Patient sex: F
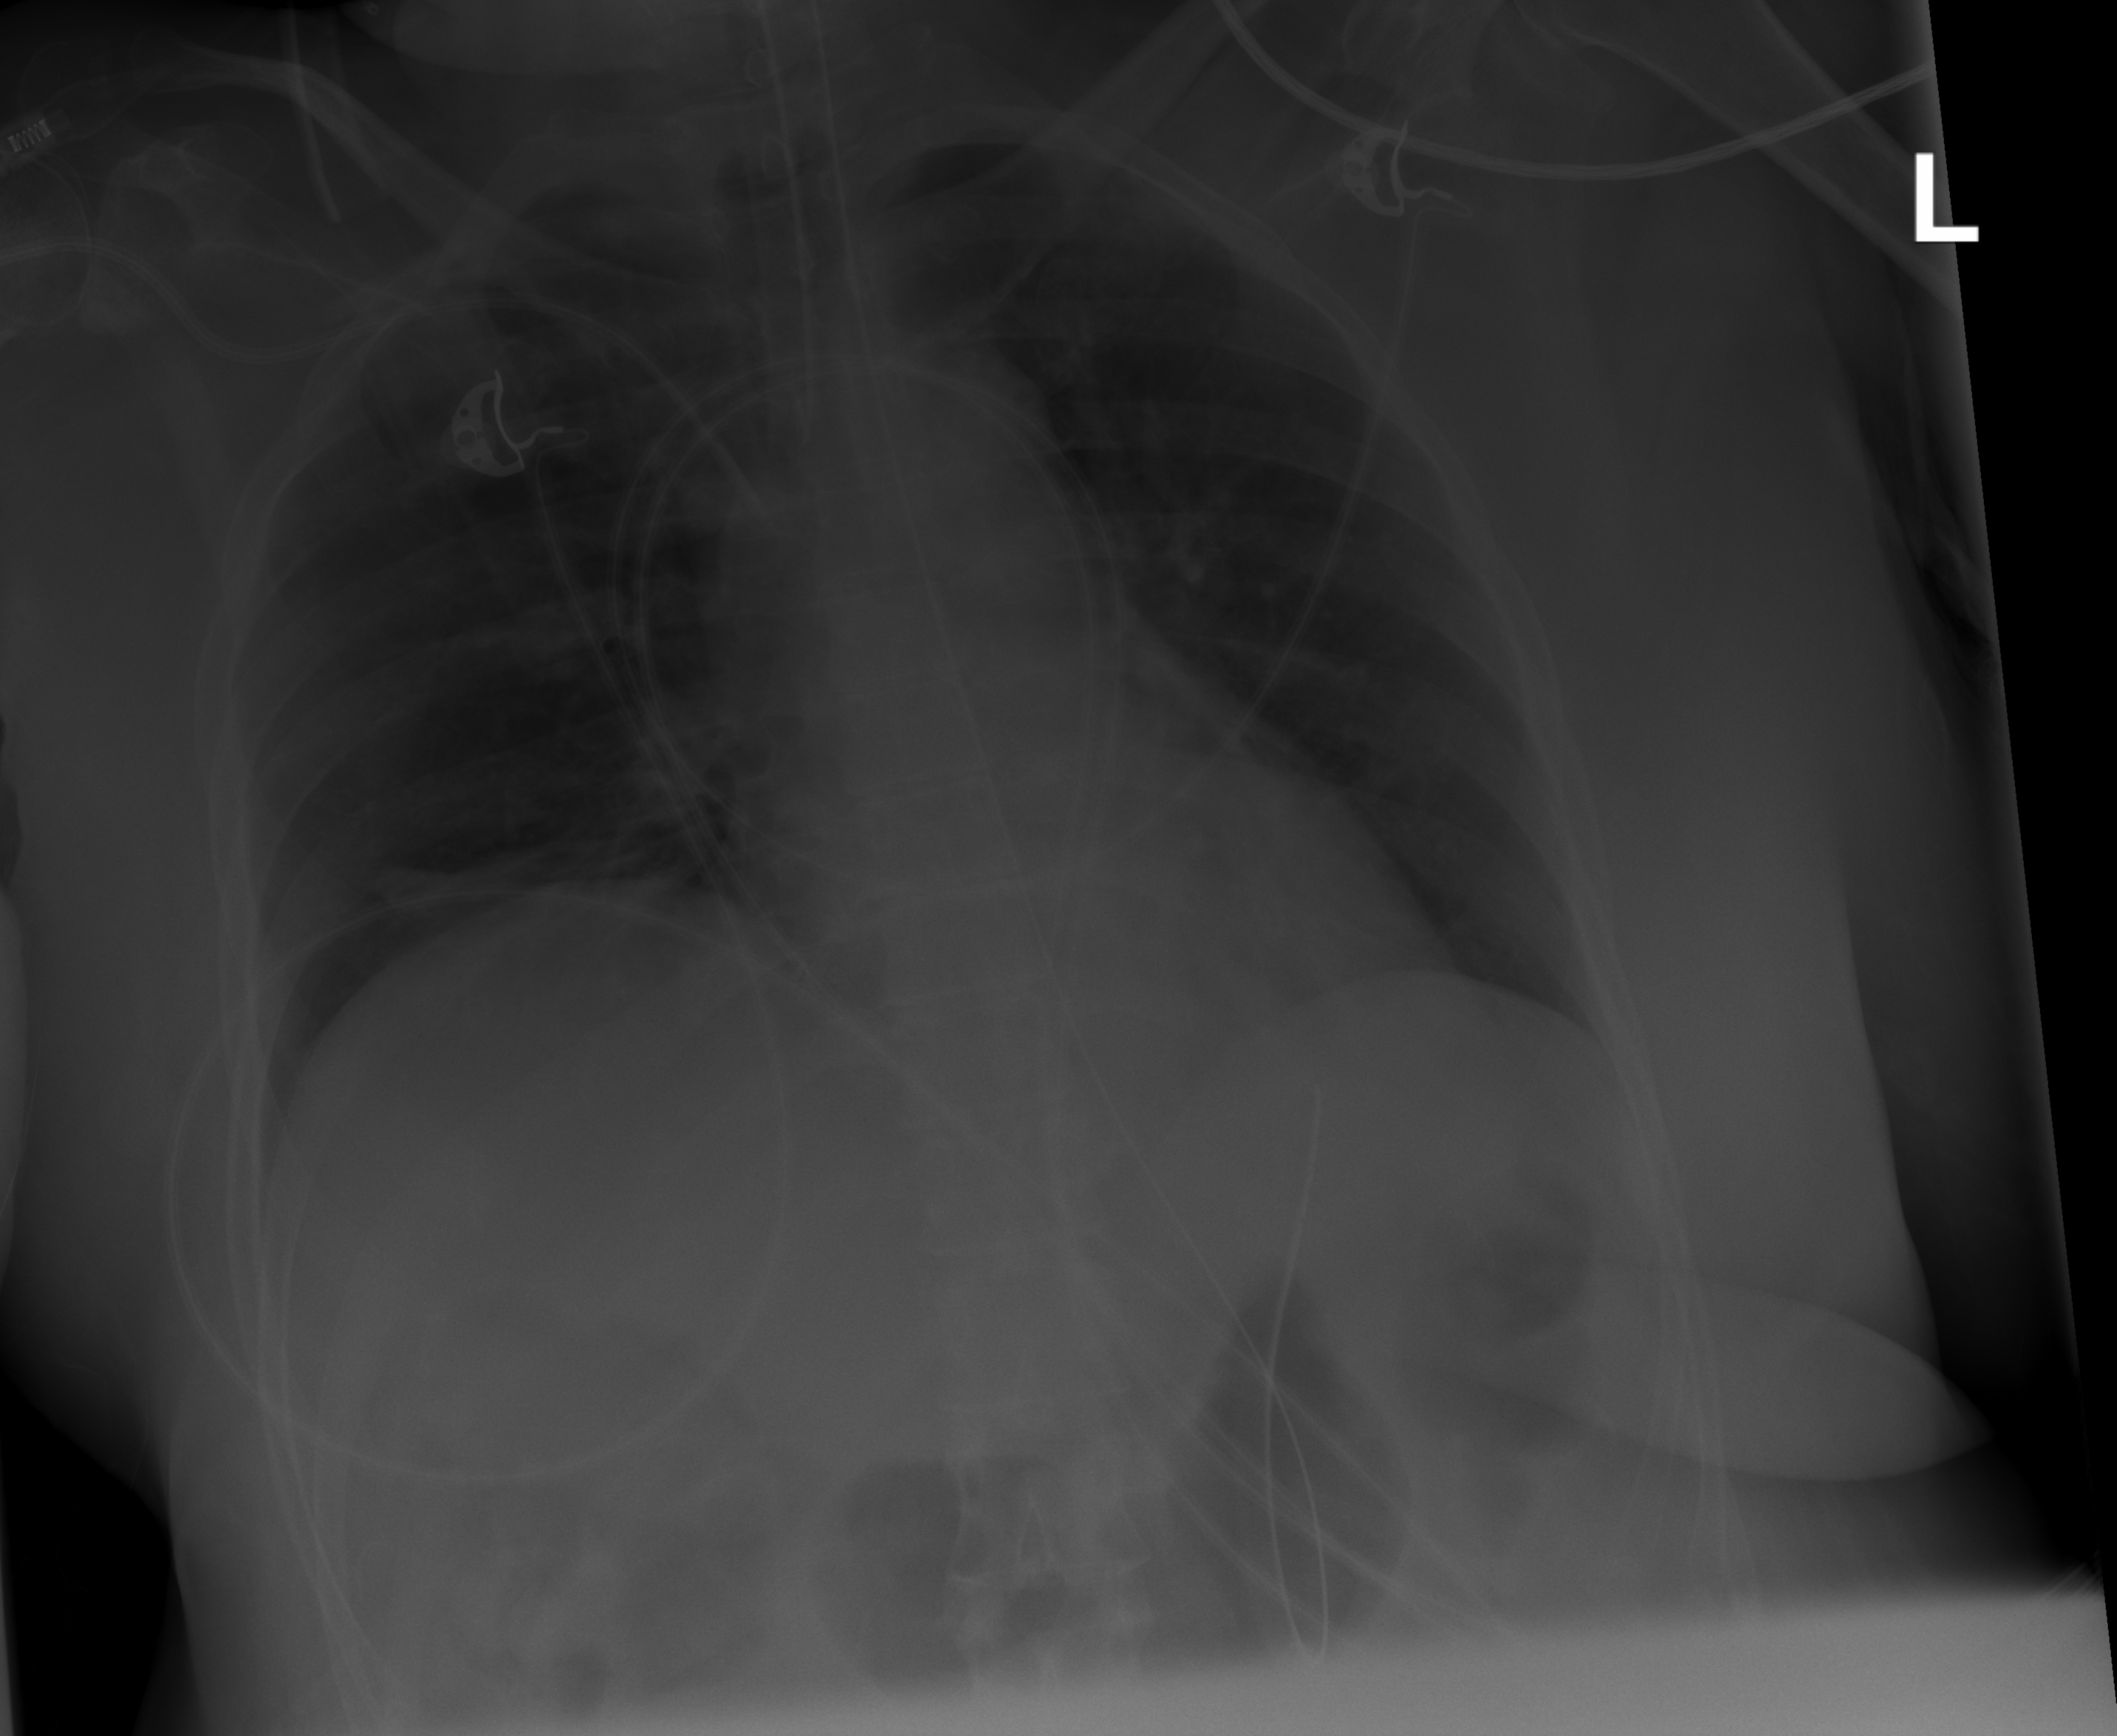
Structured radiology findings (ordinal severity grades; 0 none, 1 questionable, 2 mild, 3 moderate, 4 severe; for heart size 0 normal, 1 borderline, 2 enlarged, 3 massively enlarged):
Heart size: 1
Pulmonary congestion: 0
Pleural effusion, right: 0
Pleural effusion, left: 0
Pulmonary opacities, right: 0
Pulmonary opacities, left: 0
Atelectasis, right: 2
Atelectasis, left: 0